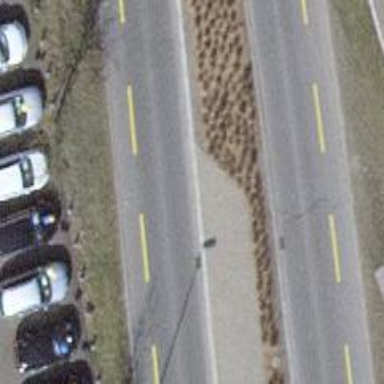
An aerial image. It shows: Primary highway with asphalt surface and designated cycle lane.